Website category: book
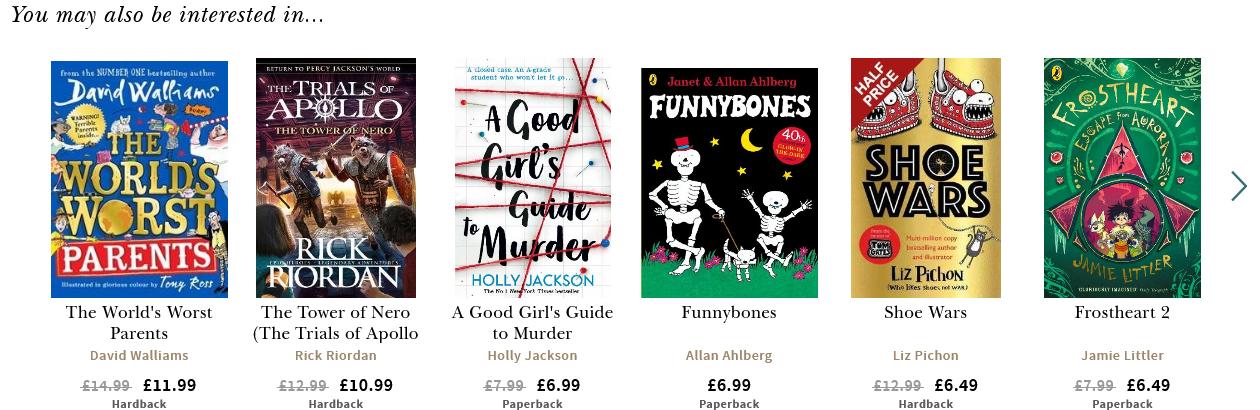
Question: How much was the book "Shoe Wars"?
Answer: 6.49

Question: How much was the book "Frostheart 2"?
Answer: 6.49

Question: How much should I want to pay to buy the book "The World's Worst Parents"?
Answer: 11.99

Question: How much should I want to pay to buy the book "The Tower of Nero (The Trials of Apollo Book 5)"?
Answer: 10.99

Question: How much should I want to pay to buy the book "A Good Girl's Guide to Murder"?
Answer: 6.99

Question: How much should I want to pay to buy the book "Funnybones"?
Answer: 6.99

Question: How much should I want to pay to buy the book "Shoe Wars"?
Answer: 6.49

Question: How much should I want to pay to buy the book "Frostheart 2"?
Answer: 6.49

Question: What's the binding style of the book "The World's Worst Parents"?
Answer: Hardback

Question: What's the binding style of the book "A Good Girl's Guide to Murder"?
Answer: Paperback

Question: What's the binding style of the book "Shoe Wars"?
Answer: Hardback

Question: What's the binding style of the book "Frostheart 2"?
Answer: Paperback

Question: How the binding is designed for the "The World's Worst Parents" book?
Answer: Hardback

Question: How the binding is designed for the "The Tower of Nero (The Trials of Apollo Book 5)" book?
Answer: Hardback

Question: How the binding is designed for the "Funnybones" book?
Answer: Paperback

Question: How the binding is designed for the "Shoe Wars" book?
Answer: Hardback

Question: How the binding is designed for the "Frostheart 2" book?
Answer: Paperback

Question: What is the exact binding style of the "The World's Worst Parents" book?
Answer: Hardback

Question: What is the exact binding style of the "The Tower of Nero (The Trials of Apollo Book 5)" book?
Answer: Hardback

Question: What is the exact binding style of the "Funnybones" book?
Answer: Paperback

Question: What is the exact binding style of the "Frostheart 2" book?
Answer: Paperback

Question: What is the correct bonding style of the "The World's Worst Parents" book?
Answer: Hardback

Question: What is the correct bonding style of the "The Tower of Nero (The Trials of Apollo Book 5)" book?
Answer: Hardback

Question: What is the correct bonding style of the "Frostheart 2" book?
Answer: Paperback

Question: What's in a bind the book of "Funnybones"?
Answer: Paperback

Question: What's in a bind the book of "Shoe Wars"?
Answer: Hardback

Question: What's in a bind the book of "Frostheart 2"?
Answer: Paperback

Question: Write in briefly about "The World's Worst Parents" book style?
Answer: Hardback

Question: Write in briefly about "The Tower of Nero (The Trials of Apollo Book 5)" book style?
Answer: Hardback

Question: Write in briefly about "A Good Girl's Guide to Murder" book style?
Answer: Paperback

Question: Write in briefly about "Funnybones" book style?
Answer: Paperback

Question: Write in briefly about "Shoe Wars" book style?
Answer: Hardback

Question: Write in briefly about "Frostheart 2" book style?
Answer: Paperback

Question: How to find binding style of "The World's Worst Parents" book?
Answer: Hardback

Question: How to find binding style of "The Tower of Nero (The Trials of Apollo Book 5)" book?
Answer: Hardback

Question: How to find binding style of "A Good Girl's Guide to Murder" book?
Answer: Paperback

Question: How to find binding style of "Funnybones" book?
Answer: Paperback

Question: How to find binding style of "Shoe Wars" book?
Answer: Hardback

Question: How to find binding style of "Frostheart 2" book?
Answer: Paperback